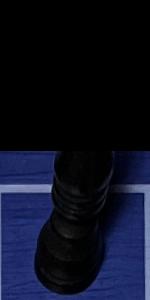
Label: Bishop_Black